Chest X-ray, PA view. Patient: 52 years old, sex F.
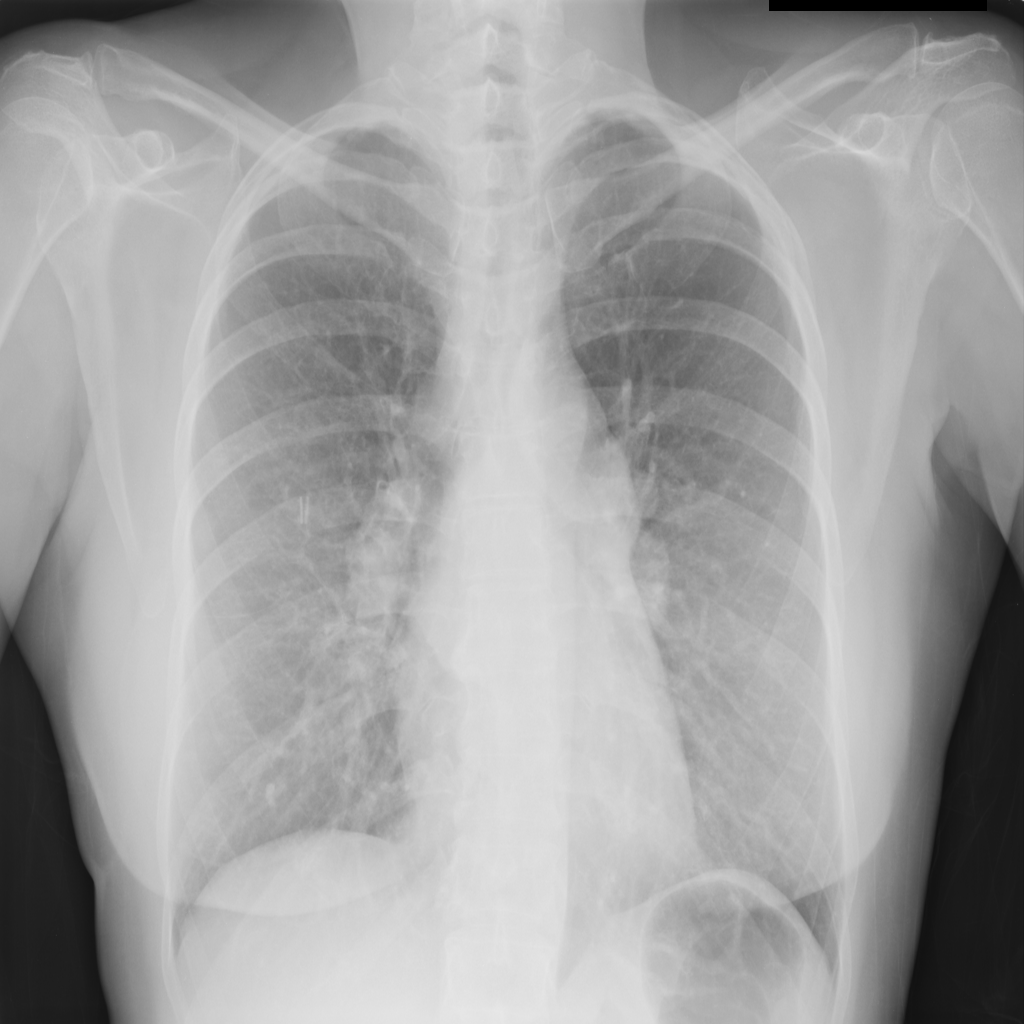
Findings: No Finding